Question: I've got something to the effect of this:
'''
<table>
<tr>
<td></td>
<td></td>
<td>
<table>
<tr>
<td><a href="#" class="fav">click me</a></td>
</tr>
</table>
</td>
</tr>
...
</table>
'''
I have a click event in jquery for my anchor tag with class "fav":
'''
$(".fav").click(function(){
var parentRow = $(this).closest('tr');
});
'''
This gives me a reference to the 'tr' within my 2nd table (the table within the 'td'). I'd like to get a reference back to the 'tr' in my initial table. Pictured highlight shows where I have a reference. Arrow shows where I'd like to get a reference.

There are plenty of other tables on the page.
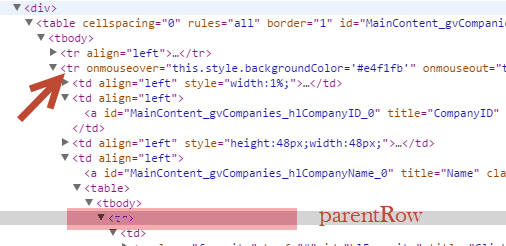
Answer: You can use <URL> function:
'''
$(".fav").click(function(){
var parentRow = $(this).parents("tr:eq(1)");
// or $(this).parents("tr").eq(1);
// or $($(this).parents("tr")[1]);
// or $($(this).parents("tr").get(1));
});
'''